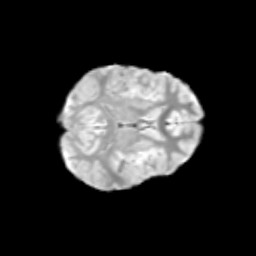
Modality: T2w
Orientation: axial
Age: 12
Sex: male
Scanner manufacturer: siemens
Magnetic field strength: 3 T
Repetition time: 3.8 s
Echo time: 0.07 s